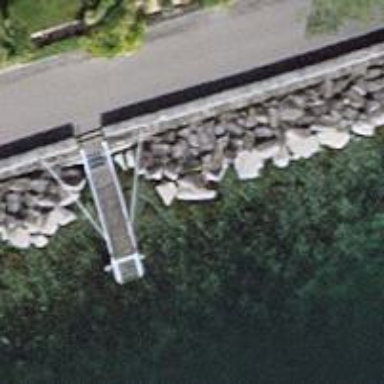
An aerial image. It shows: Man-made pier.